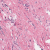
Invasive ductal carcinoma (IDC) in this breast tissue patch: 0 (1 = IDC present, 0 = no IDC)